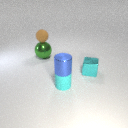
large green metal sphere behind small cyan metal cube